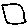
Label: square